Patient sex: M
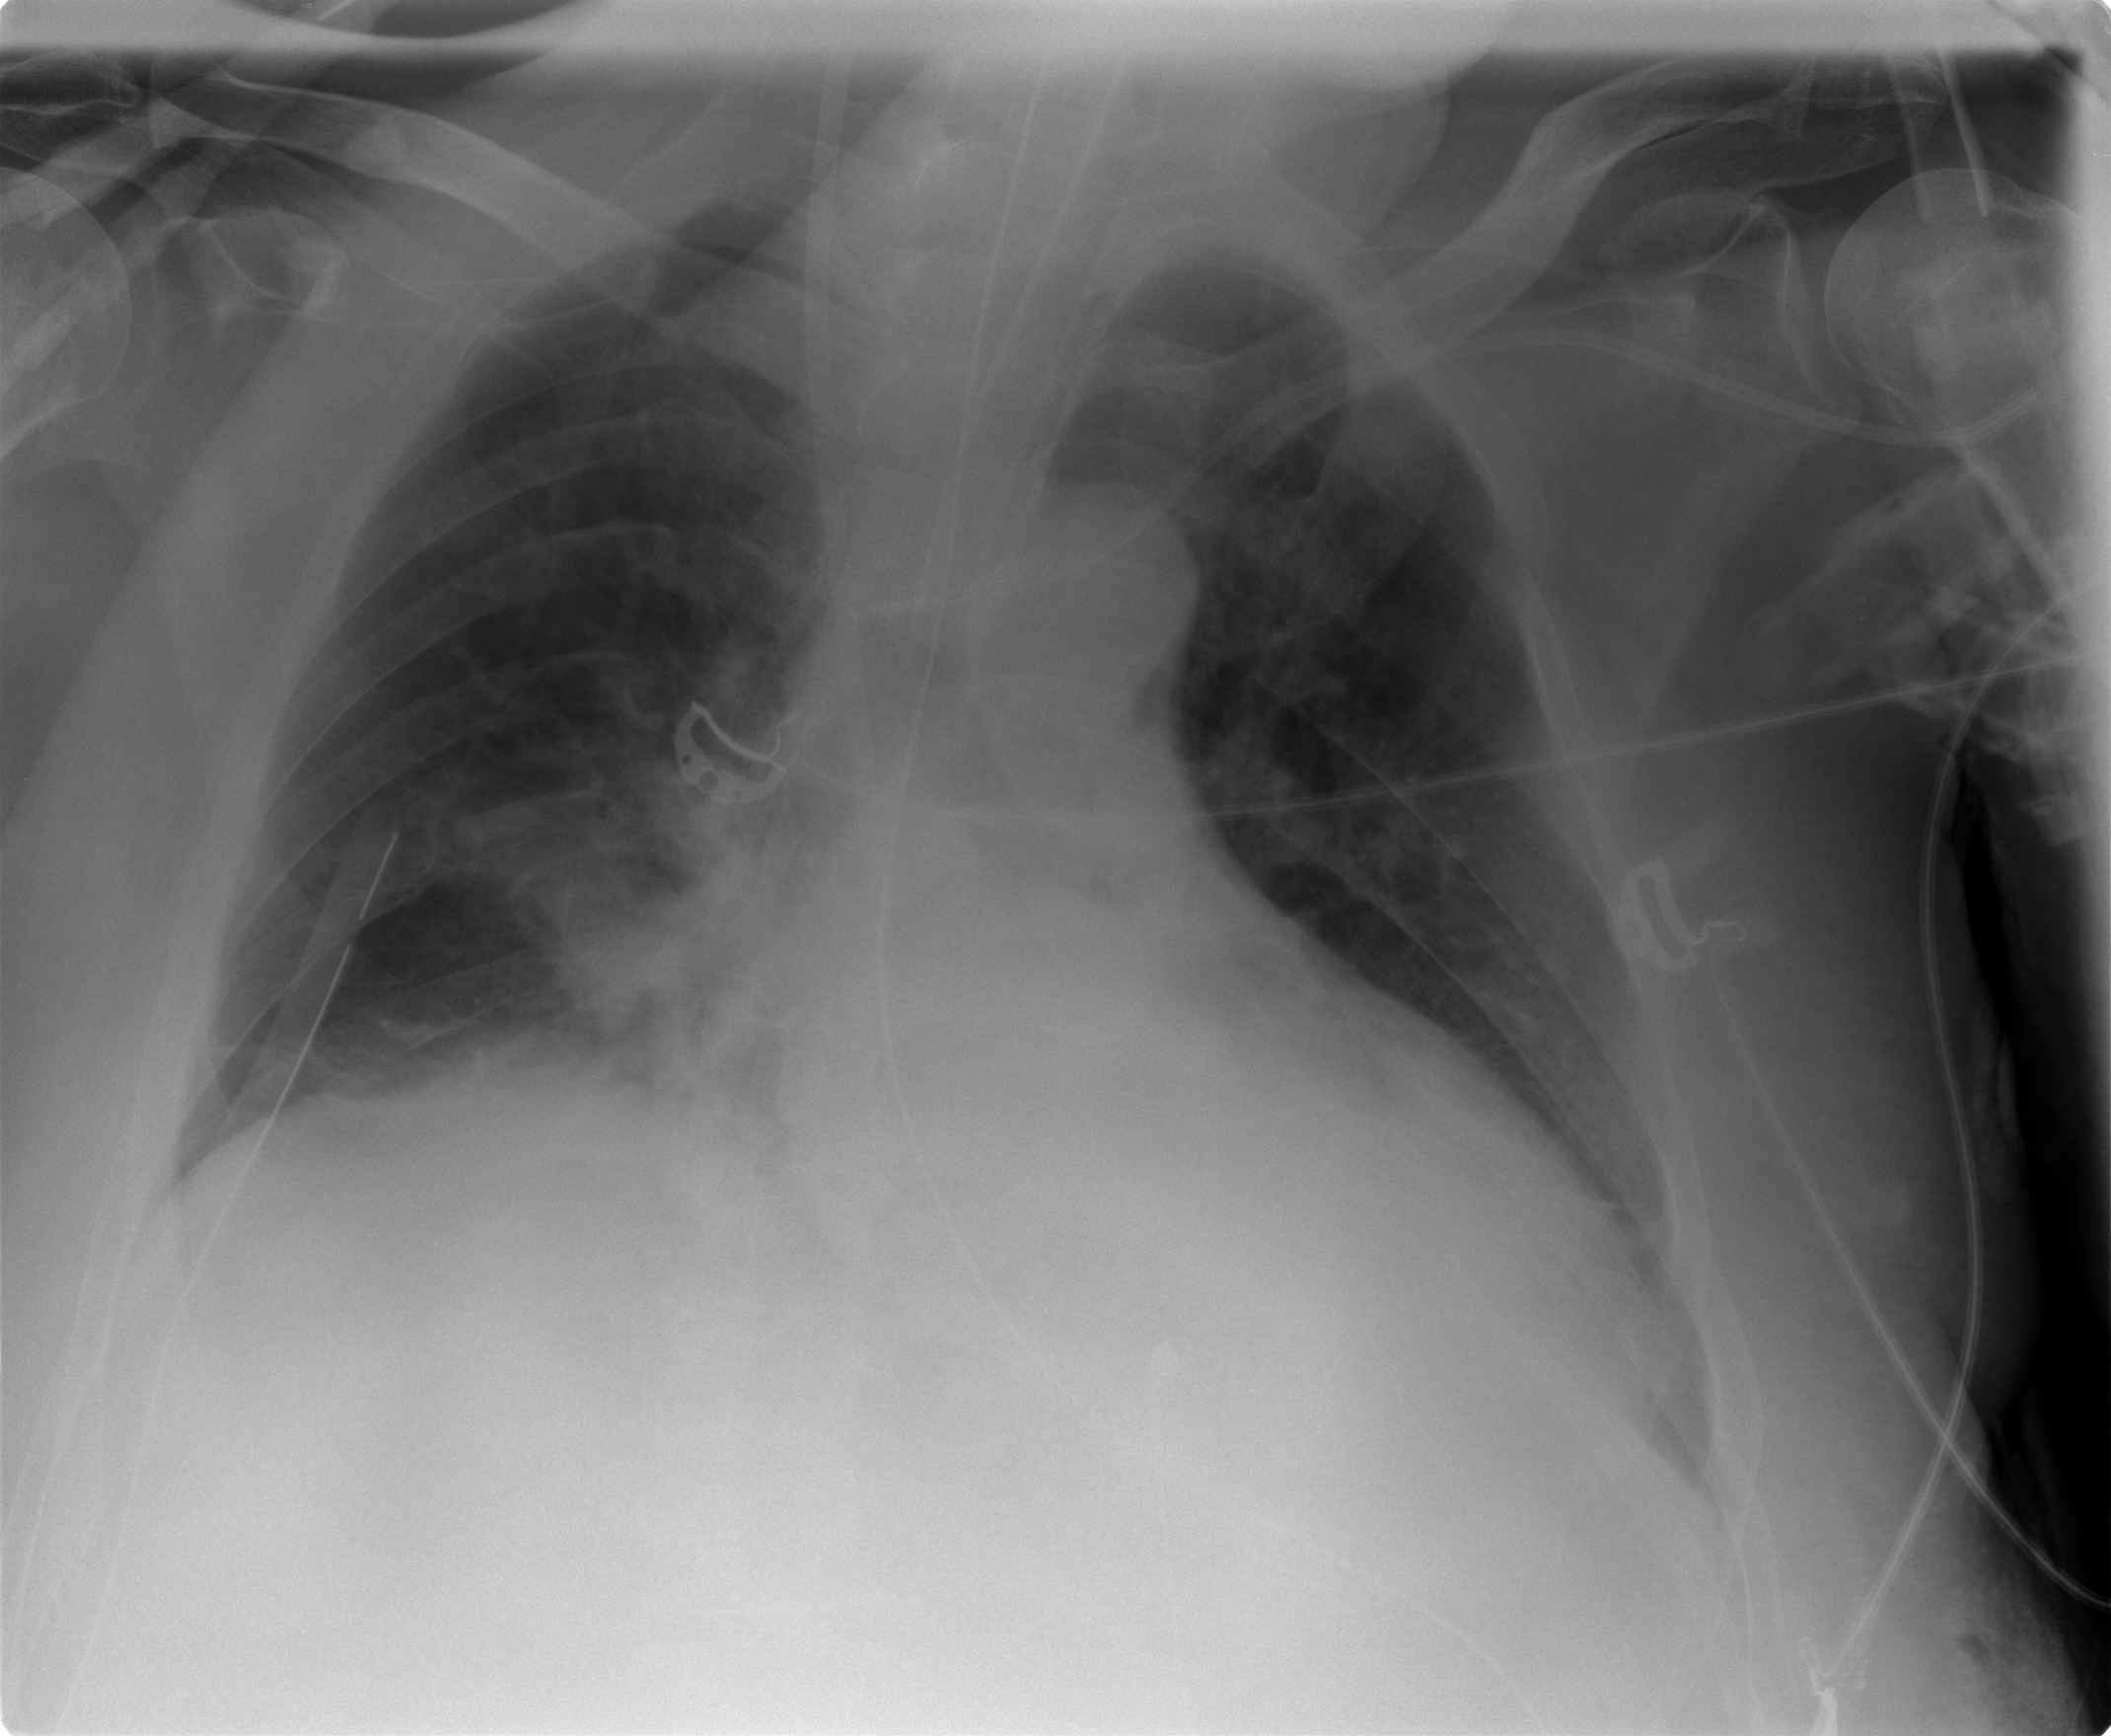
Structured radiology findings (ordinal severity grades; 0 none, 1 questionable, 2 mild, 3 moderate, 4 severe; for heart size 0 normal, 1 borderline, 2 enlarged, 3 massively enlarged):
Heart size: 0
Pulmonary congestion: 2
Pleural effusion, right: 0
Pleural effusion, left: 0
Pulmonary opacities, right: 2
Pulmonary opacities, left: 1
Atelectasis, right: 2
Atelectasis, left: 2